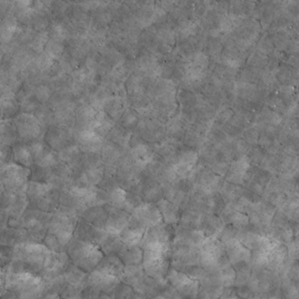
Label: non_frost